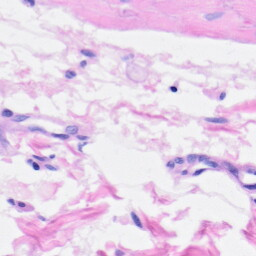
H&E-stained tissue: Heart